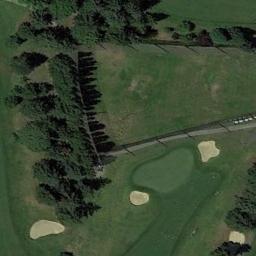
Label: golf_course